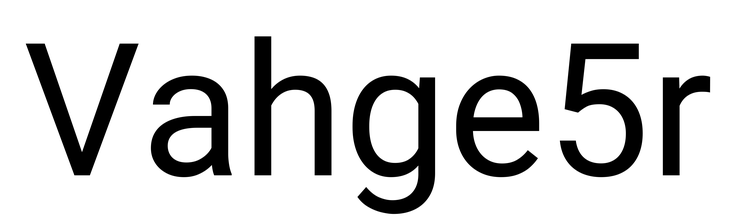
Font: Roboto_Regular